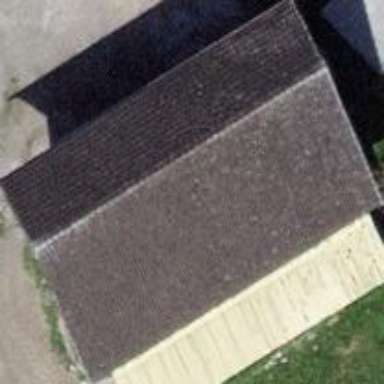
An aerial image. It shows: Rural barn.